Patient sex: M
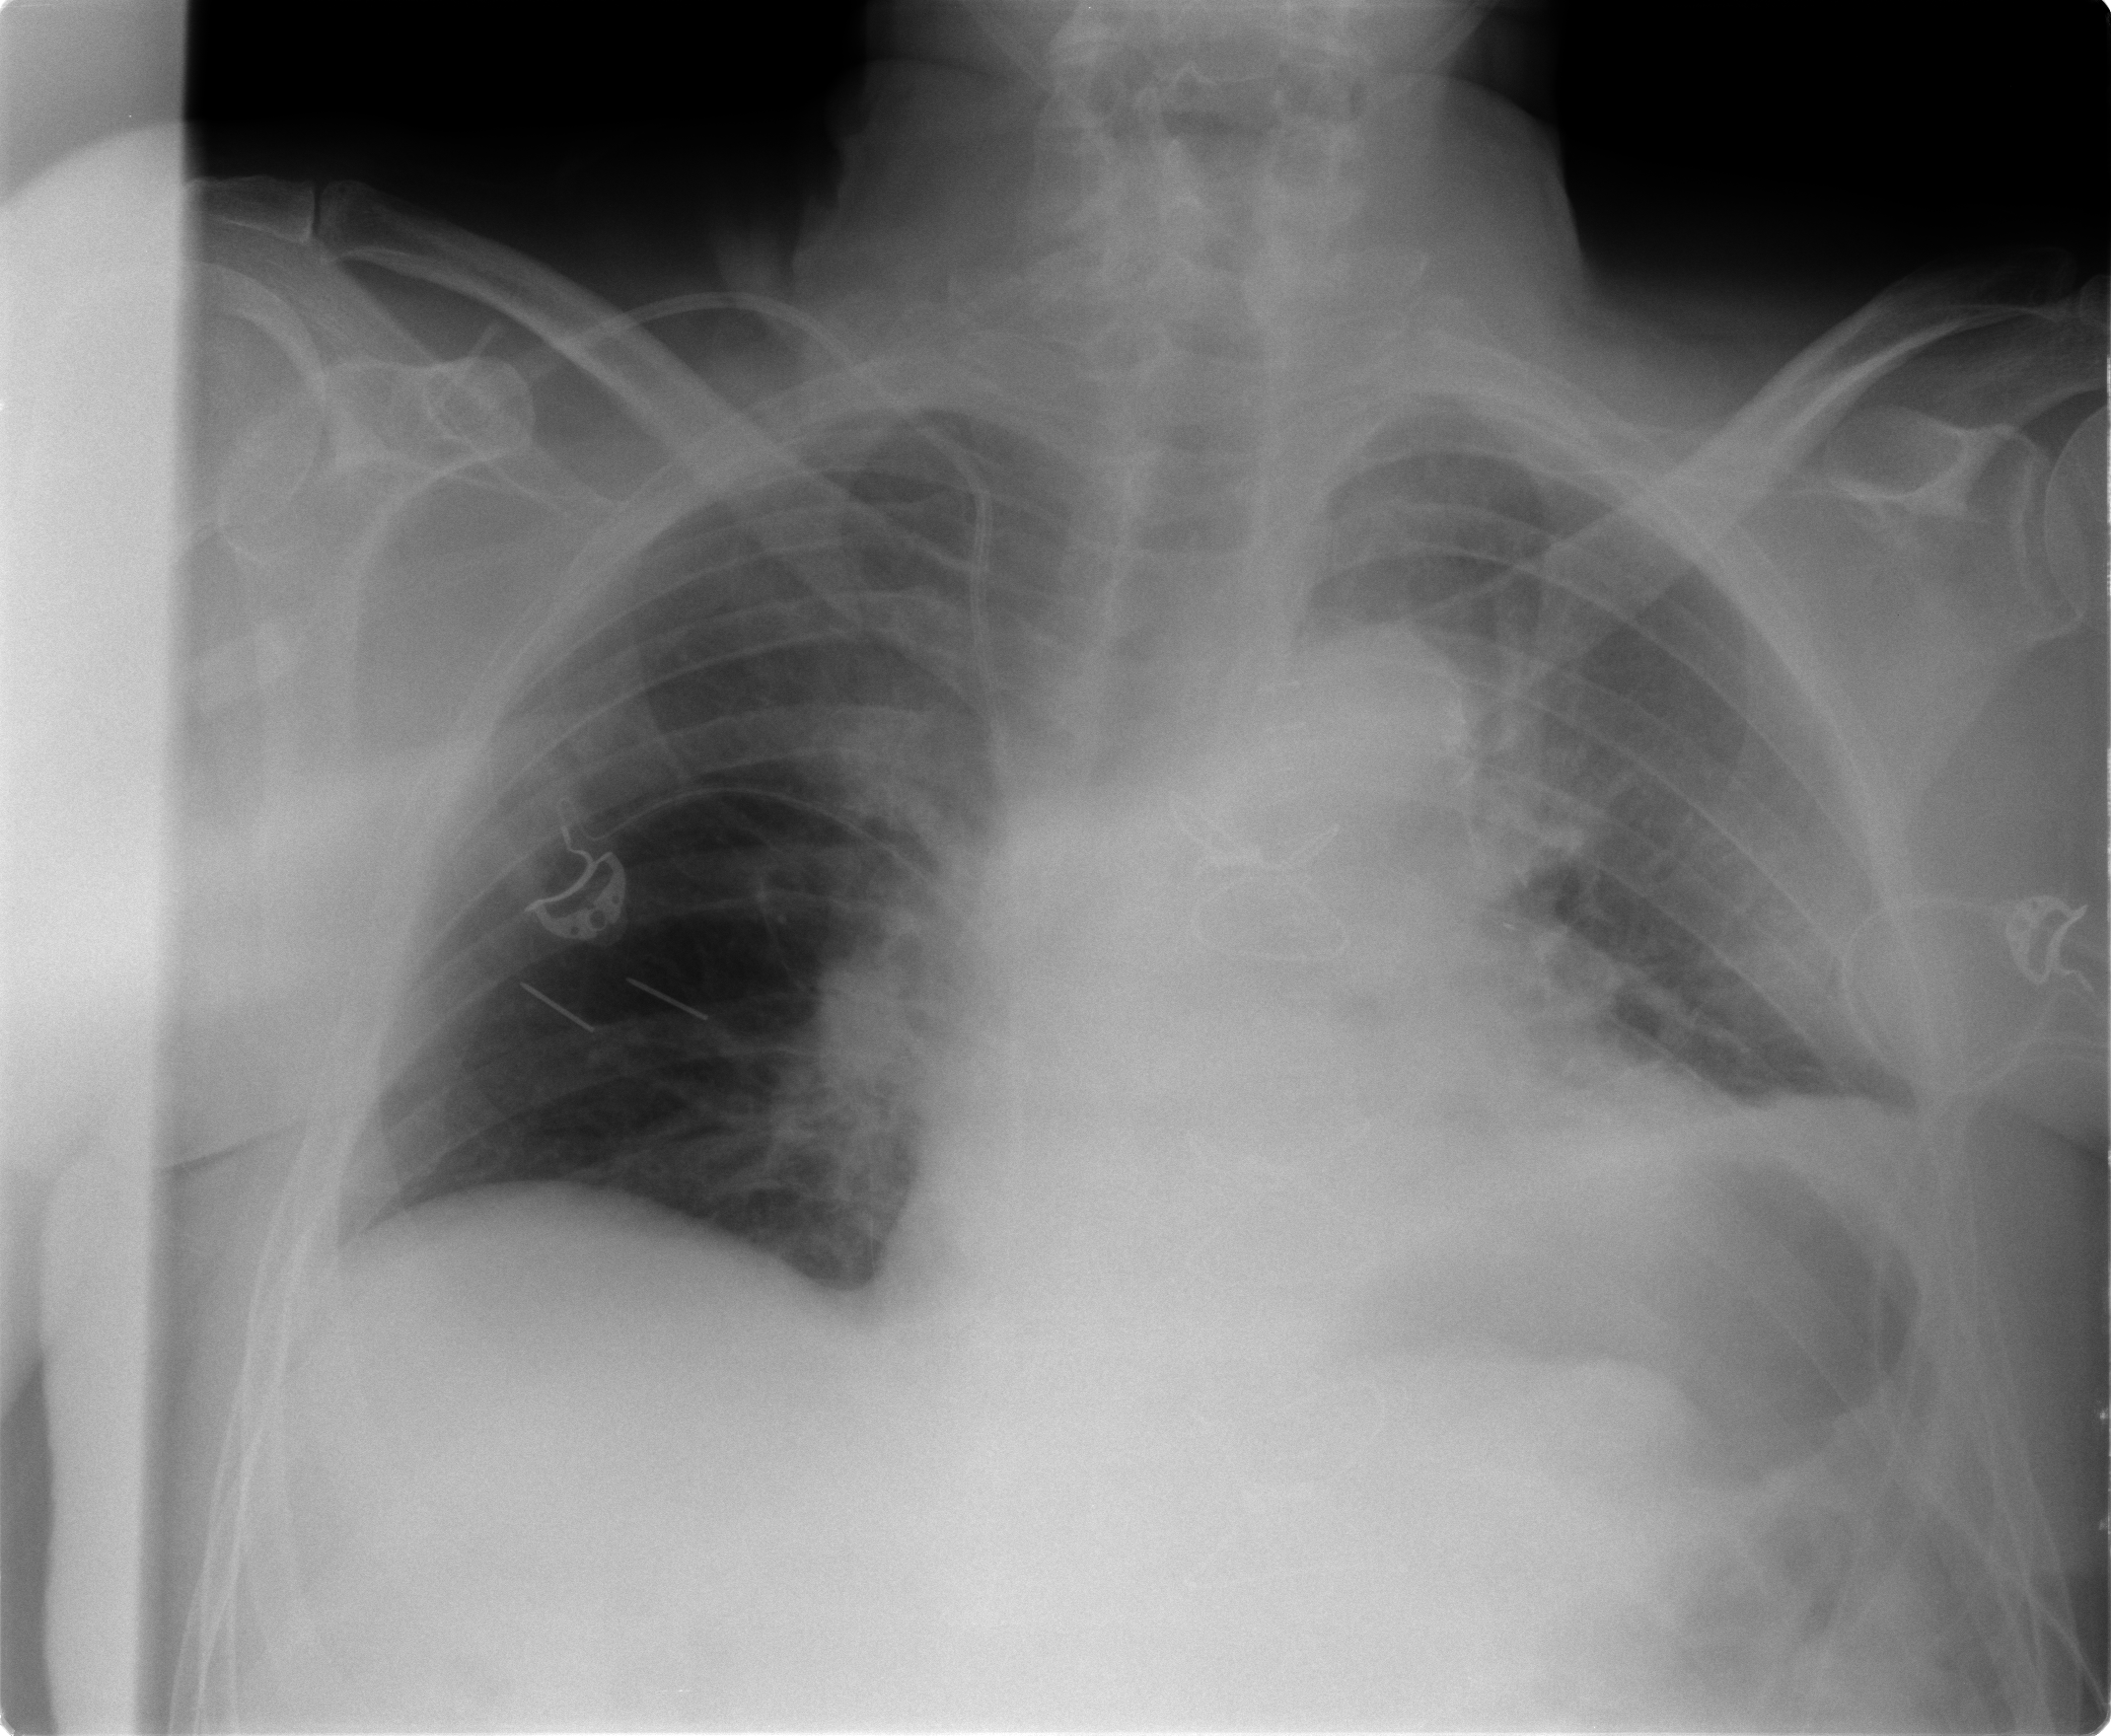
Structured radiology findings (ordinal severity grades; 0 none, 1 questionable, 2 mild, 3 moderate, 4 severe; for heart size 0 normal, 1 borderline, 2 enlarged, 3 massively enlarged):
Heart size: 1
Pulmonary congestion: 2
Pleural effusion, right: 0
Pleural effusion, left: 2
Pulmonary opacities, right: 0
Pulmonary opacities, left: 0
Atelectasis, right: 0
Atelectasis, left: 2